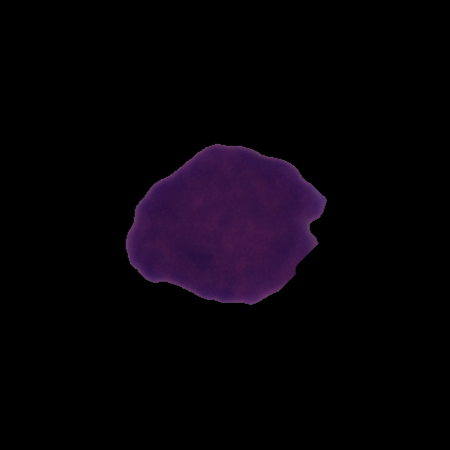
Label: cancer